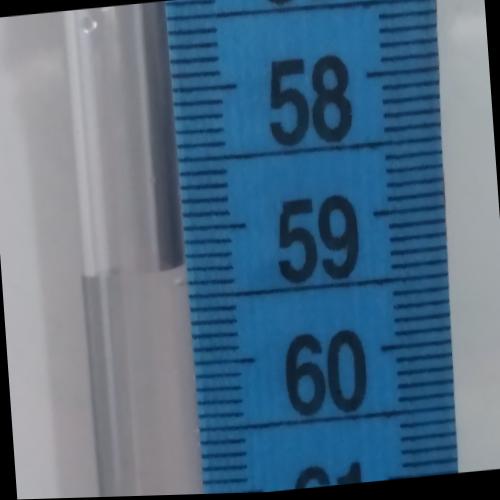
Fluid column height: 59.3 cm